Question: A few days ago, a yellow banner started to appear in Fiddler reporting that my proxy settings had changed and that if I clicked the yellow banner, I could re-enable Fiddler traffic capture.
Upon clicking, the banner and the error message wouldn't go, and Fiddler had stopped capturing all traffic.
I searched the Web and found how to change the proxy settings back to 127.0.0.1 and port 8888.
However, when I do that, something keeps setting the port number back to 63758.
The version of Fiddler I am using is v2.4.9.9 on a Windows 7 Home Premium PC.
Please see picture attached. What should I do?

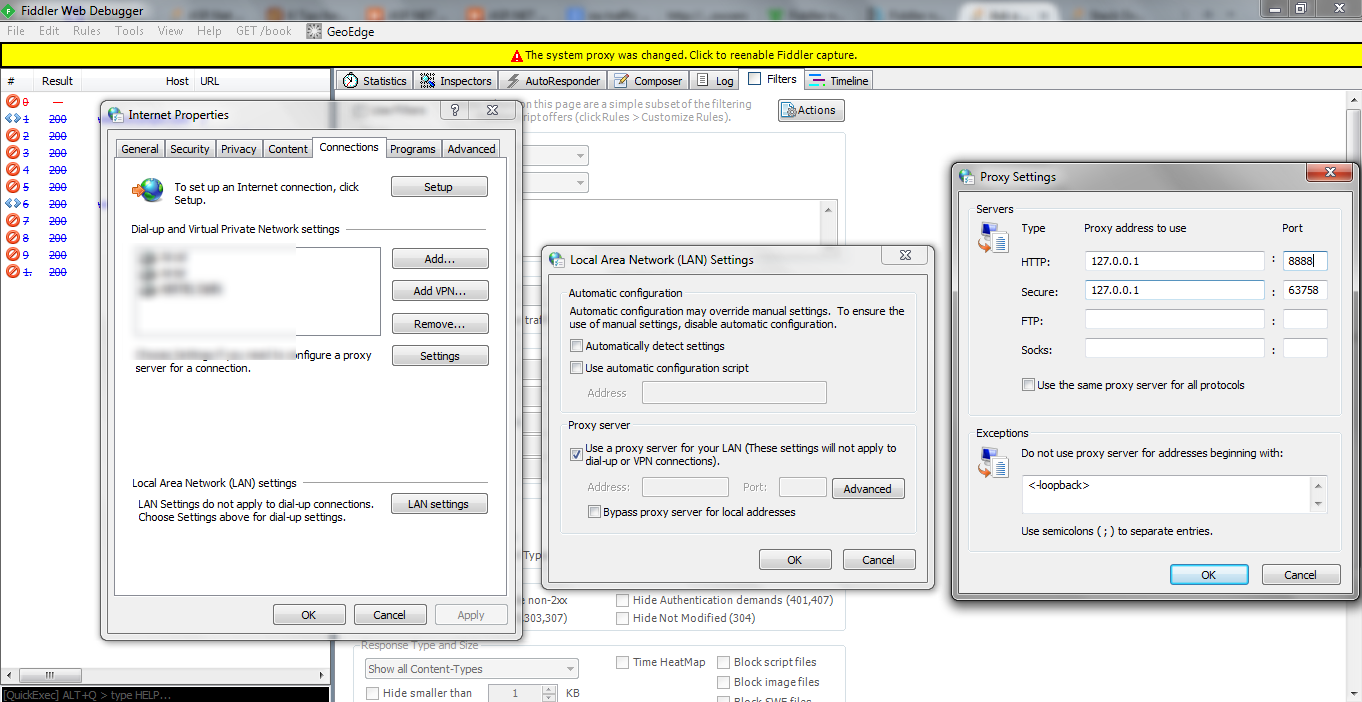
Answer: 1. This probably belongs on Superuser rather than StackOverflow.
2. You don't need to "search the web" to change your proxy settings, just click the big yellow bar.
3. You'll need to find what is changing your proxy settings. My guess is that you're infected with Adware like BrowserSafeguard or GeniusBox. You can either use netstat -a -o to find the process listening on the port in question, or you can use SysInternals' Process Monitor to watch the Proxy Server registry key and see who is changing it.